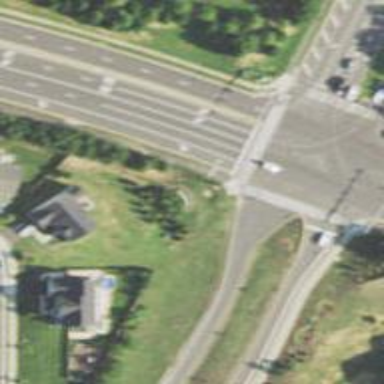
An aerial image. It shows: Marked crossing on cycleway.